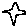
Label: star